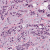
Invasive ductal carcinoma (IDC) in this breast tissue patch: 1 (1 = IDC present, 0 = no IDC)